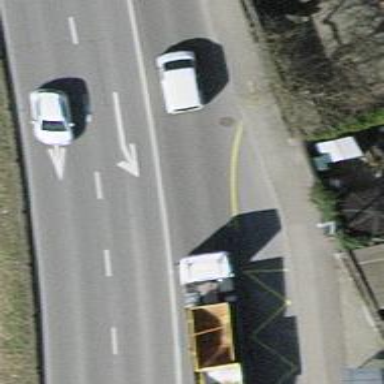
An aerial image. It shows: Primary road with asphalt surface and designated cycle lane.